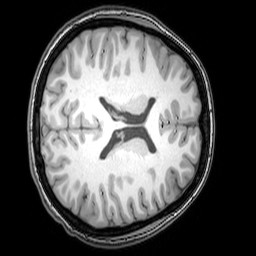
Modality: T1w
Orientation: axial
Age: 22
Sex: female
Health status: healthy
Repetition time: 0.081 s
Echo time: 0.037 s